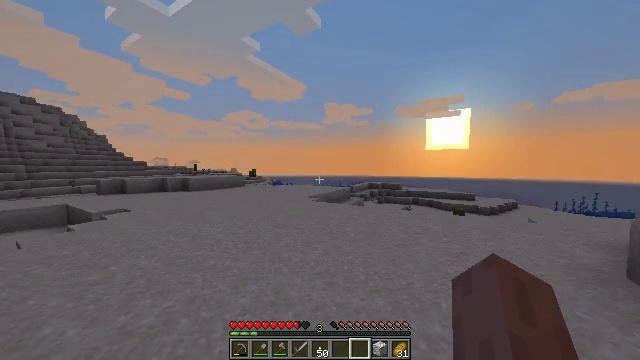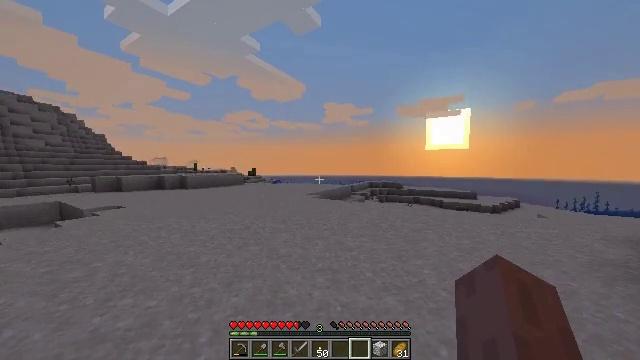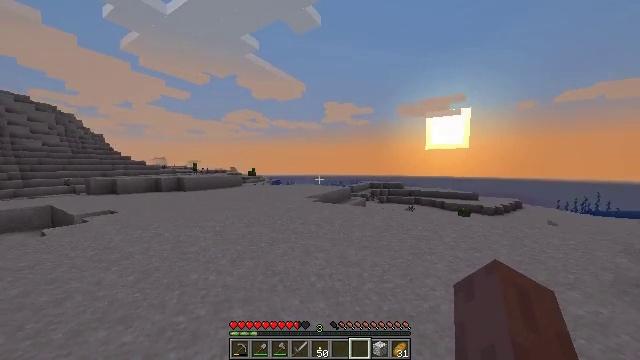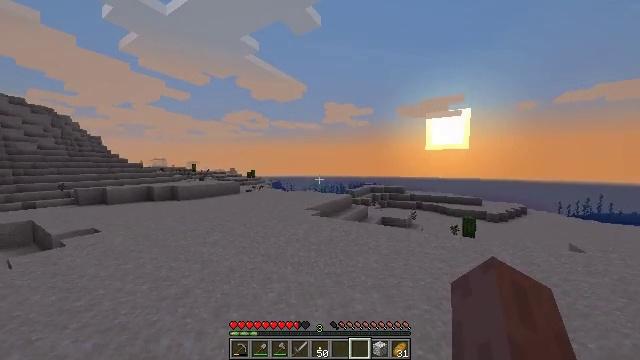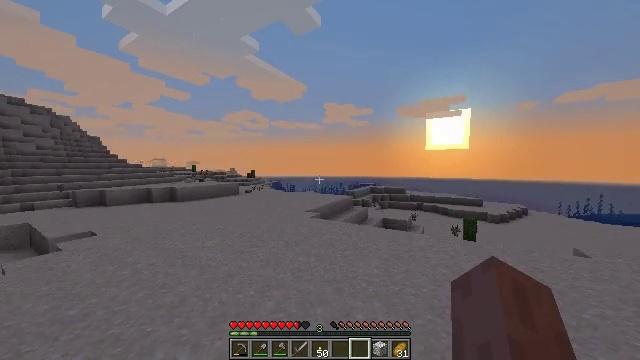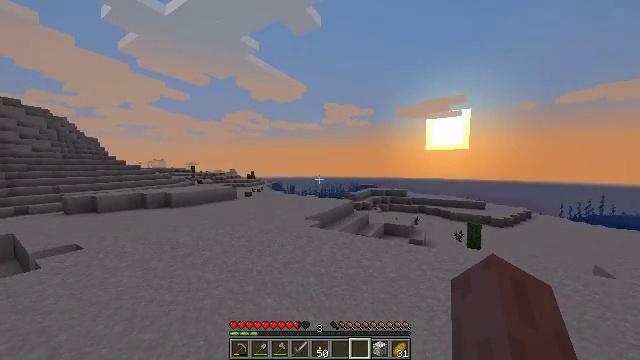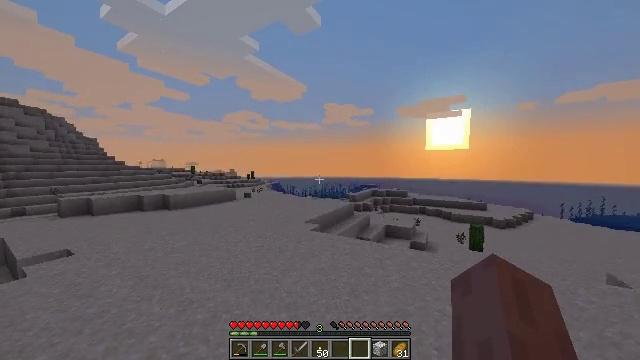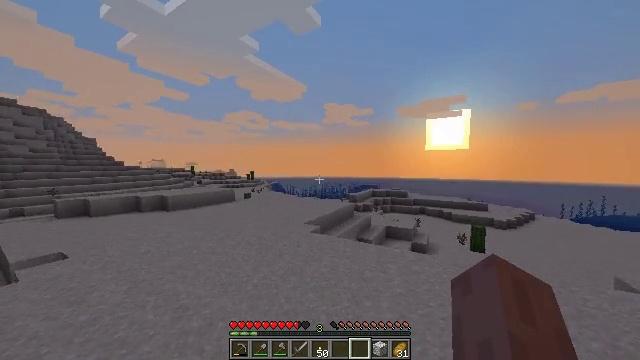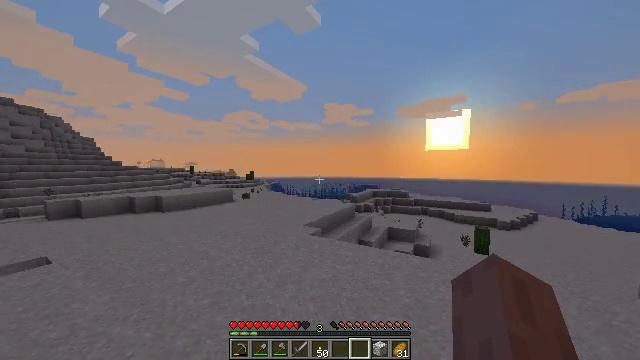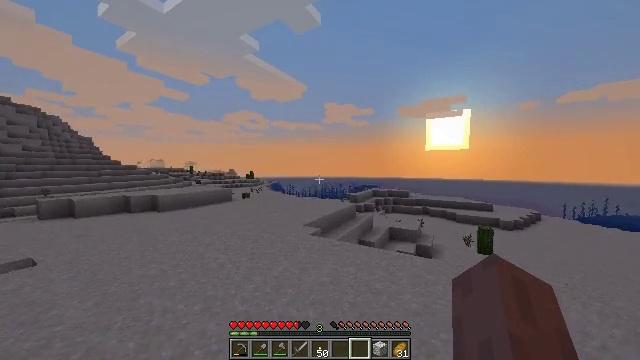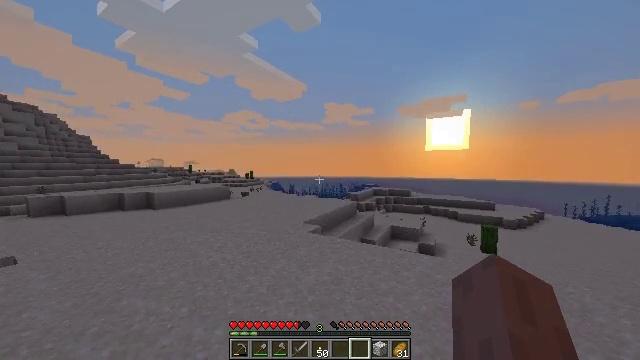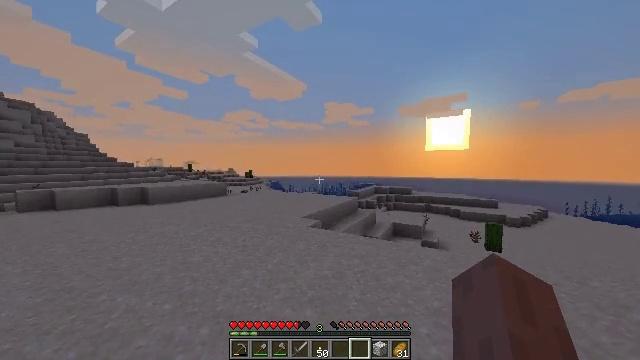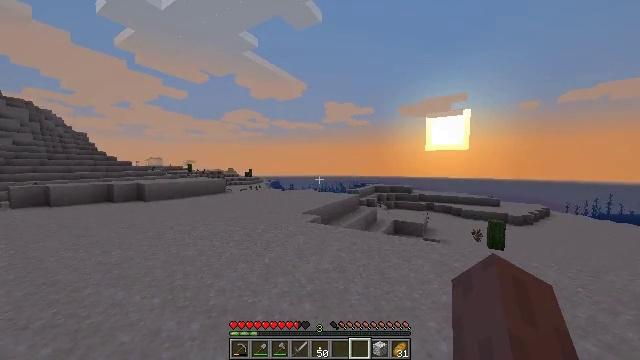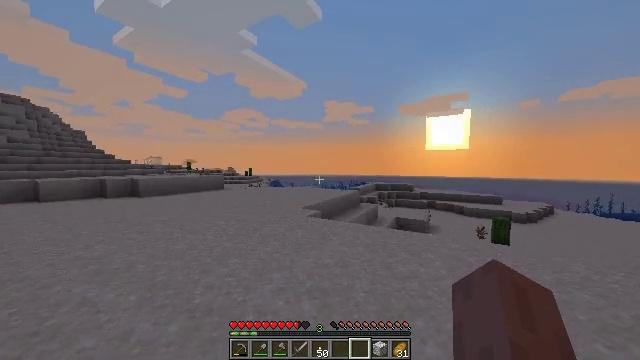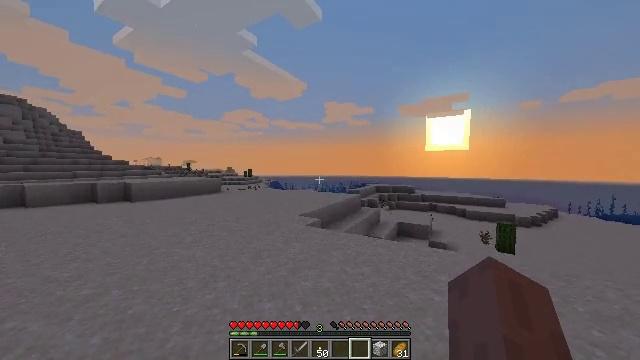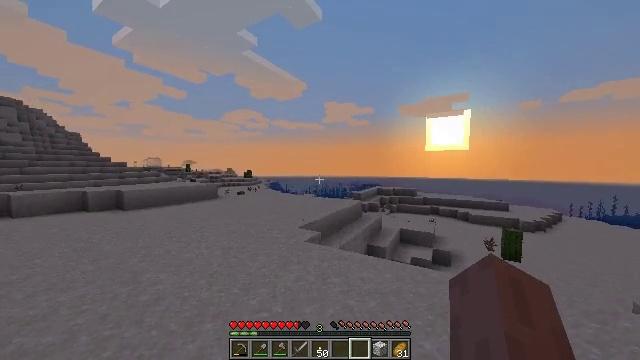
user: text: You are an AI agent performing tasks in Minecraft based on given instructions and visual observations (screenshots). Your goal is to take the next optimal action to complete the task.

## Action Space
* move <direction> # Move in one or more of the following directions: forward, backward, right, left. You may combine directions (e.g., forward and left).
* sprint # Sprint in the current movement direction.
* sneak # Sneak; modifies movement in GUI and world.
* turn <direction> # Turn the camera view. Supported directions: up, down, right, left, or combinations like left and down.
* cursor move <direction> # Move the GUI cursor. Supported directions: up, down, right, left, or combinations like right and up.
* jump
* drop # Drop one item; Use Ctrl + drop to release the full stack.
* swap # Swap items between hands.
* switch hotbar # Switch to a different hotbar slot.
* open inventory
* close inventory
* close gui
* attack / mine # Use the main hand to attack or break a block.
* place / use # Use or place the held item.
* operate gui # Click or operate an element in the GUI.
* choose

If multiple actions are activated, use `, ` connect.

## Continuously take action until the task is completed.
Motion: motion action
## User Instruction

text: Attack the jungle button to remove it.
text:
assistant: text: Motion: move forward, sprint, jump
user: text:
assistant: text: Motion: move forward, sprint, jump
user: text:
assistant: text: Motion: move forward, sprint, jump
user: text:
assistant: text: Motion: move forward, sprint, jump
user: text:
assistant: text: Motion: move forward, sprint, jump
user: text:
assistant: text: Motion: move forward, sprint, jump
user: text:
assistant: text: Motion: move forward, sprint, jump
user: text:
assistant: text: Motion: move forward, sprint, jump
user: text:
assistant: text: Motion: move forward, sprint, jump
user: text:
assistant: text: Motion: move forward, sprint, jump
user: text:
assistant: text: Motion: move forward, sprint, jump
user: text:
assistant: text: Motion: move forward, sprint, jump
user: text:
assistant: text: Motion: move forward, sprint, jump
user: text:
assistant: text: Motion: move forward, sprint, jump
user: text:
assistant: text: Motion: move forward, sprint, jump
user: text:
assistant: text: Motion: move forward, sprint, jump
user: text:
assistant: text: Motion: move forward, sprint, jump
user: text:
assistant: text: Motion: move forward, sprint, jump
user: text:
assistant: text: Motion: move forward, sprint, jump
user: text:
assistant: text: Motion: move forward, sprint, jump
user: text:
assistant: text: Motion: move forward, sprint, jump
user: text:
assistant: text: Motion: move forward, sprint, jump
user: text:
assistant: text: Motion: move forward, sprint, jump
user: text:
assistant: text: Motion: move forward, sprint, jump
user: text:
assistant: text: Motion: move forward, sprint, jump
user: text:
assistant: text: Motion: move forward, sprint, jump
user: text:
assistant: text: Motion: move forward, sprint, jump
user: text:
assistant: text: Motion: move forward, sprint, jump
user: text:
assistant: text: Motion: move forward, sprint, jump
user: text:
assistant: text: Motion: move forward, sprint, jump